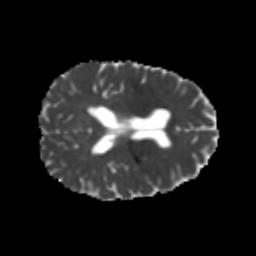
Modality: MD
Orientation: axial
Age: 26
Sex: female
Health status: healthy
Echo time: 0.074 s